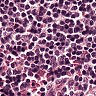
Metastatic tissue present: no